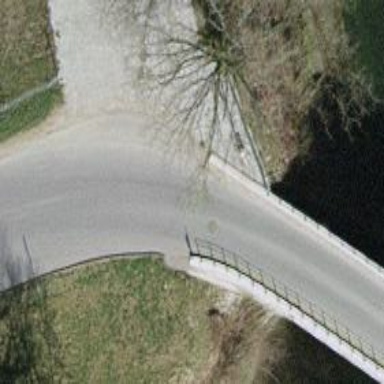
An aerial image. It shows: Unclassified road on bridge.